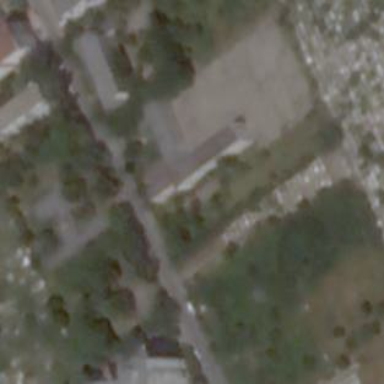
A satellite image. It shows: Cemetery.